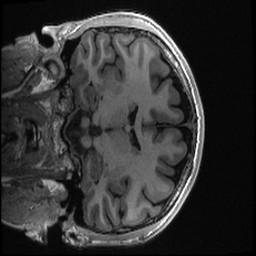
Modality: T1w
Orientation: coronal
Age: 21
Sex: male